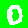
Digit: 0